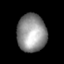
Tissue: skin
Cell type: Epithelial cells
Senescence score: 0.9098
Nuclear area (px): 1082
Mean DAPI intensity: 144.041